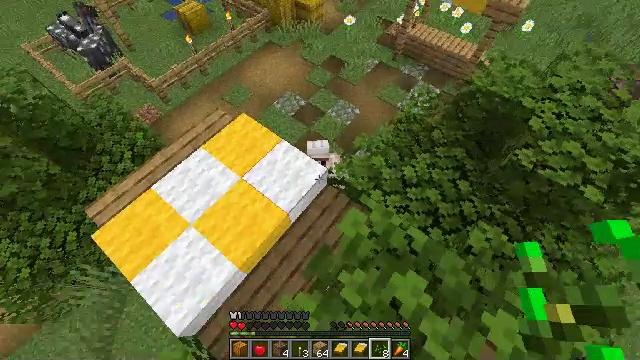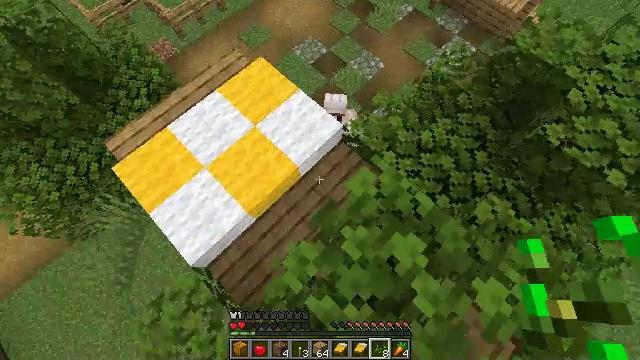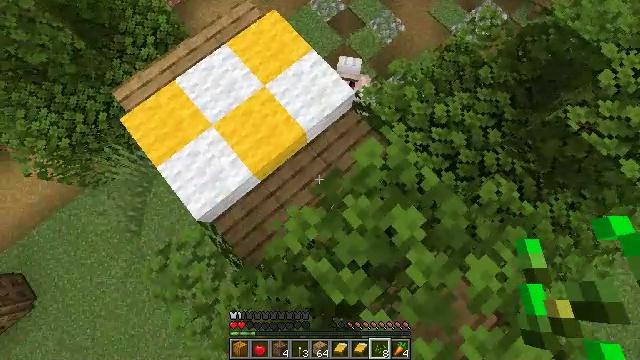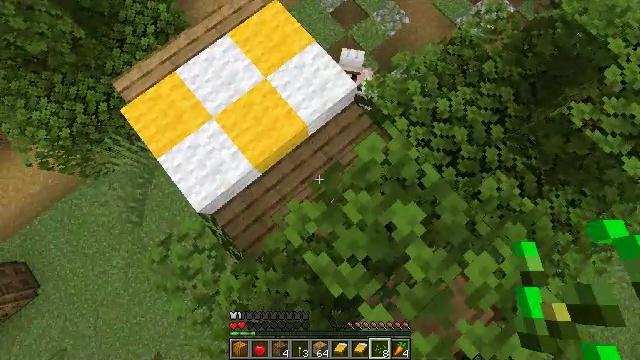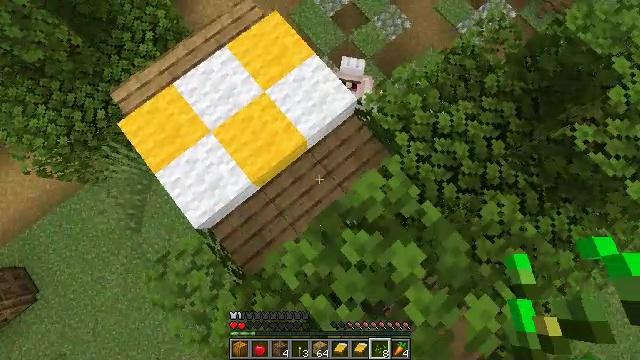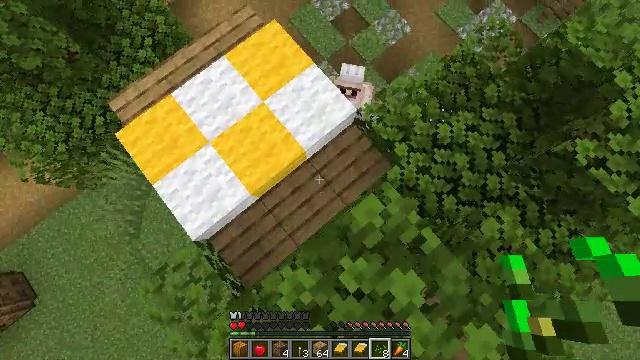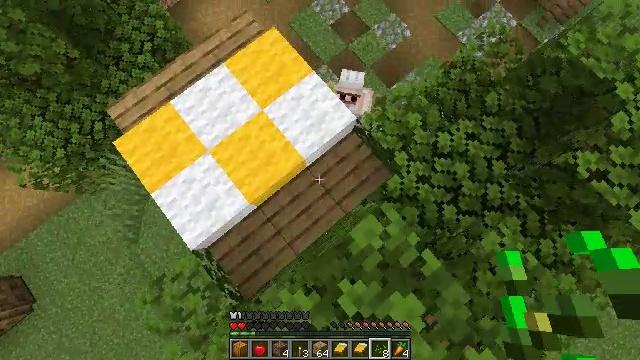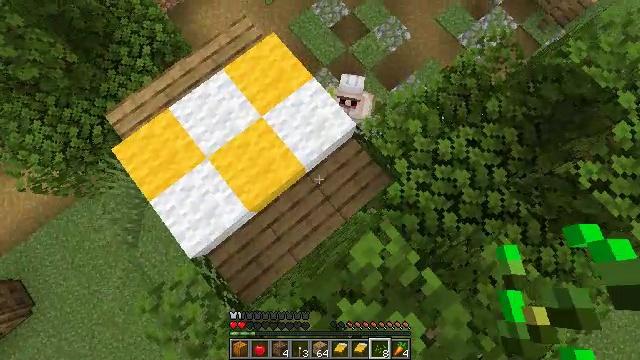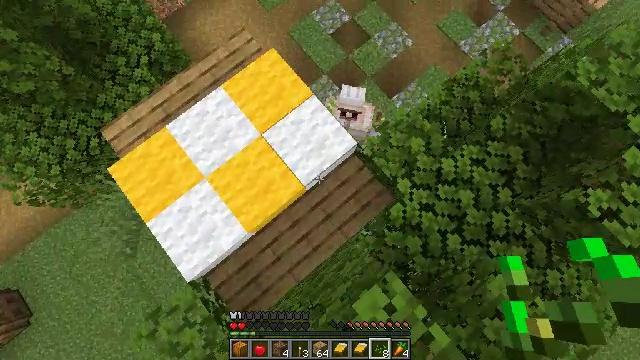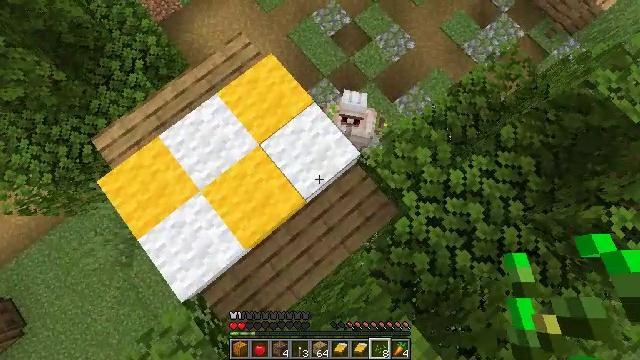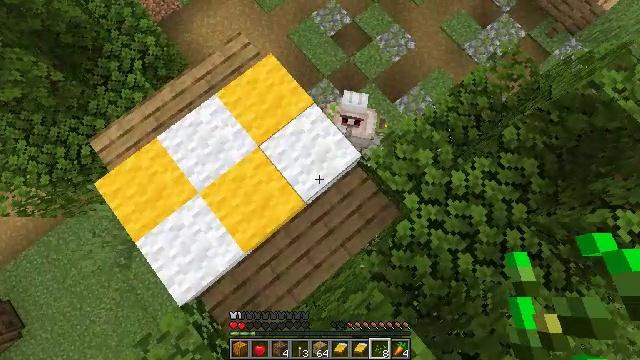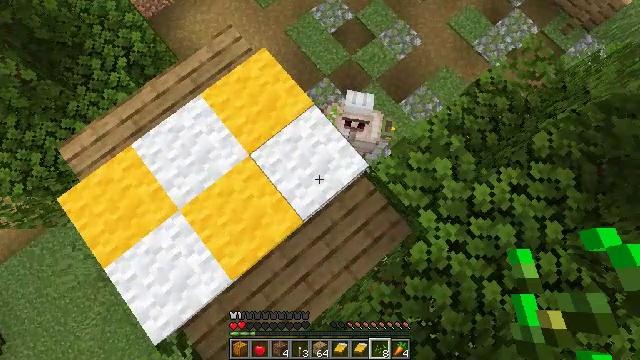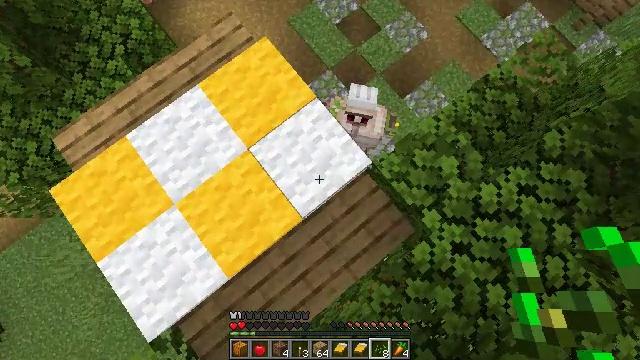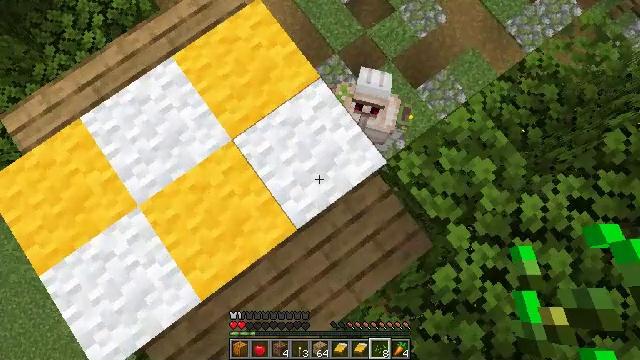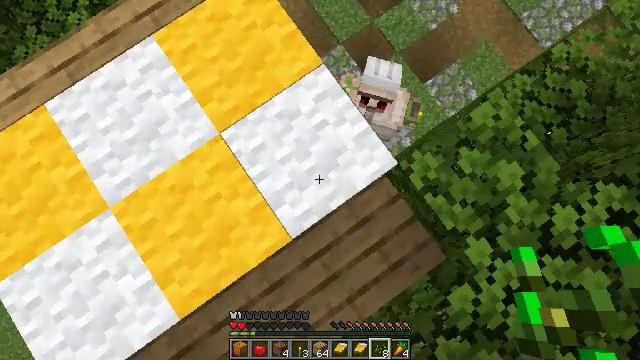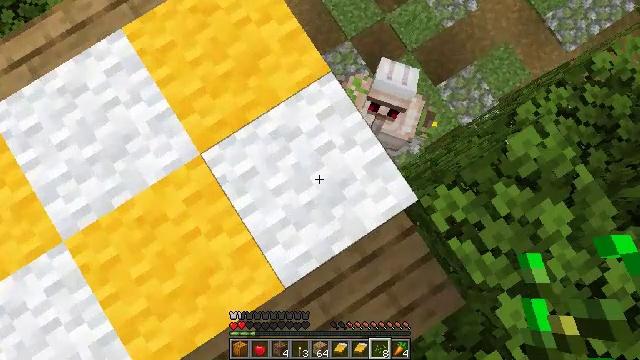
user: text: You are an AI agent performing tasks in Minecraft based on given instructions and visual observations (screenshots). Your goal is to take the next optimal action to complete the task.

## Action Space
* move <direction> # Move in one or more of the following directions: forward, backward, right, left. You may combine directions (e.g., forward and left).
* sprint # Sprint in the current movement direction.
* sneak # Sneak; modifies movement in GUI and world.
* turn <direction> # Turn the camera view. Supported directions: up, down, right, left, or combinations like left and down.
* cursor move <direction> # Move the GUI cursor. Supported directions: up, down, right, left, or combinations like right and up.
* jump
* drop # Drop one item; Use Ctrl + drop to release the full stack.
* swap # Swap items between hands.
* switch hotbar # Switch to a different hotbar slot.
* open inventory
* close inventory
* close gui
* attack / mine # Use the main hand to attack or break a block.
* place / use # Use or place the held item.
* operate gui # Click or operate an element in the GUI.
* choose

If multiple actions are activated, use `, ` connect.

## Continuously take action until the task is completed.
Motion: motion action
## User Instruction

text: Collect yellow wool by breaking it.
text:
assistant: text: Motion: turn left and down
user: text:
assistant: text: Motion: turn left and down
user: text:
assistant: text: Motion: move forward, turn down
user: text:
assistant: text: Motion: move forward
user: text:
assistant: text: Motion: move forward
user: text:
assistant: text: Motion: move forward
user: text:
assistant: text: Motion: move forward
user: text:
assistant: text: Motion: move forward
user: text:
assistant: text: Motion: move forward
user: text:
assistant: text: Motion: move forward
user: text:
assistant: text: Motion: move forward
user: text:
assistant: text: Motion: turn left and down
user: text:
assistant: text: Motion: turn left and down
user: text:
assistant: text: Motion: move forward, turn left and down
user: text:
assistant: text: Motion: move forward, turn left and down
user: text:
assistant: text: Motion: move forward, turn left and down
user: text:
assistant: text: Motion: move forward, turn left
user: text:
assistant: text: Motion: move forward
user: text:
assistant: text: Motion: move forward
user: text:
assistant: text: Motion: no_op
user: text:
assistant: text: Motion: no_op
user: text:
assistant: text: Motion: no_op
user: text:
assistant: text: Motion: no_op
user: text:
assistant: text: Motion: no_op
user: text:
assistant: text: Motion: turn right
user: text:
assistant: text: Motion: turn right and up
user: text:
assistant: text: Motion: turn right
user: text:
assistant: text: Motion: no_op
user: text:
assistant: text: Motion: no_op
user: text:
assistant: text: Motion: no_op